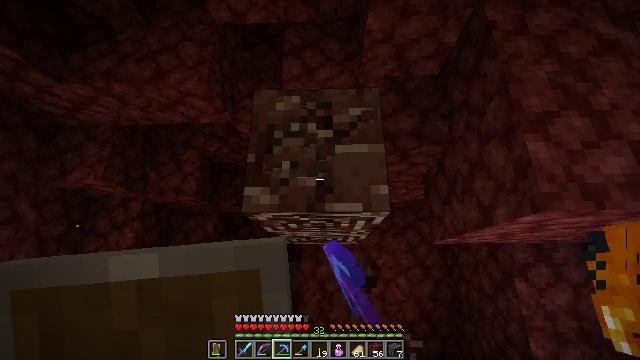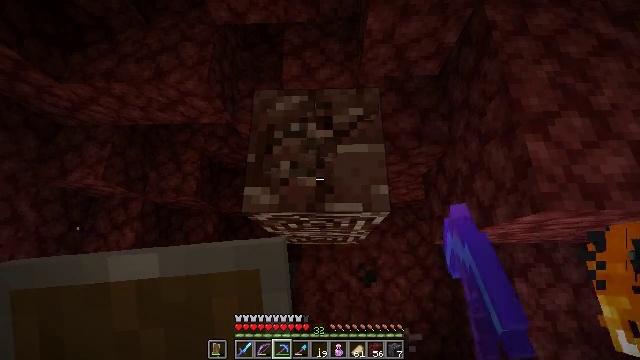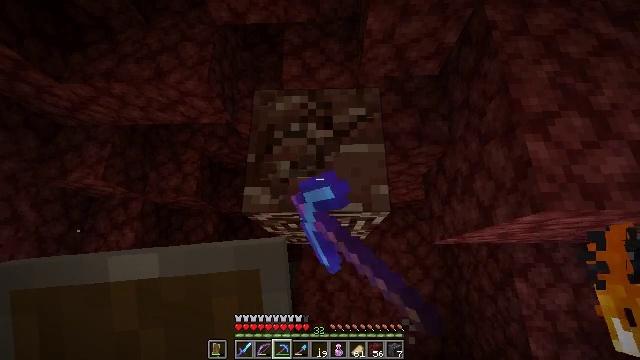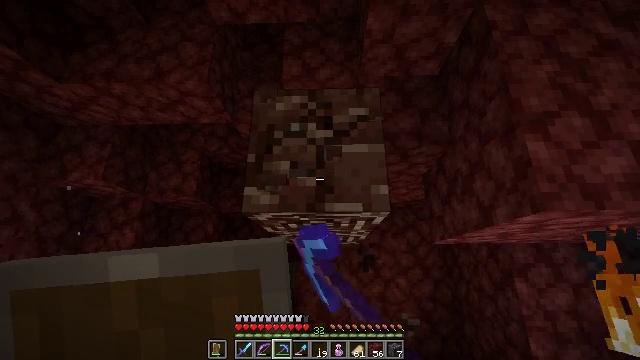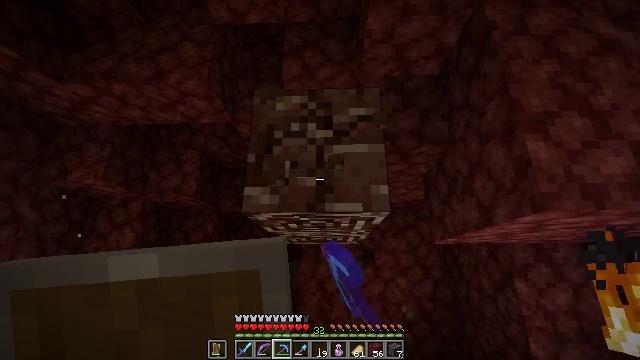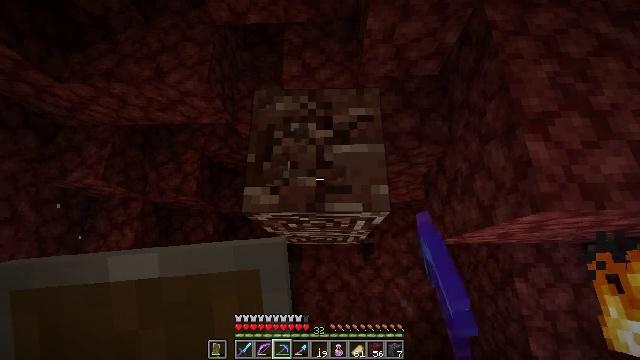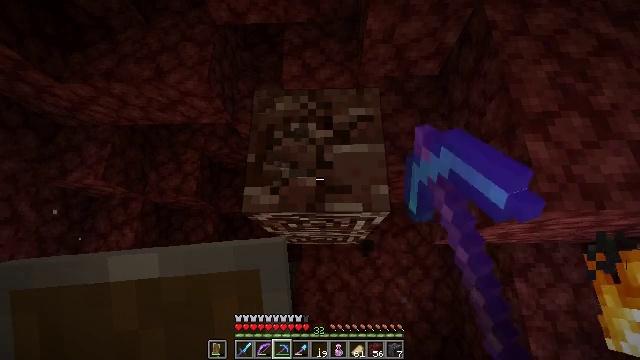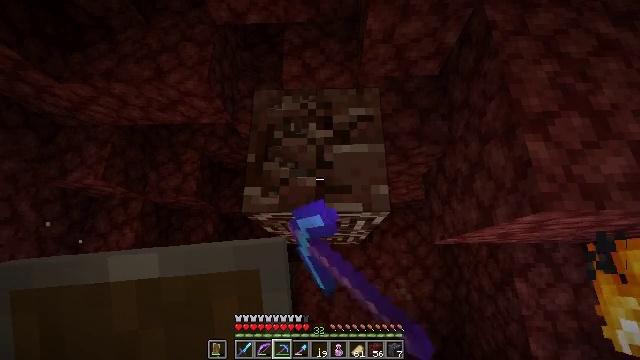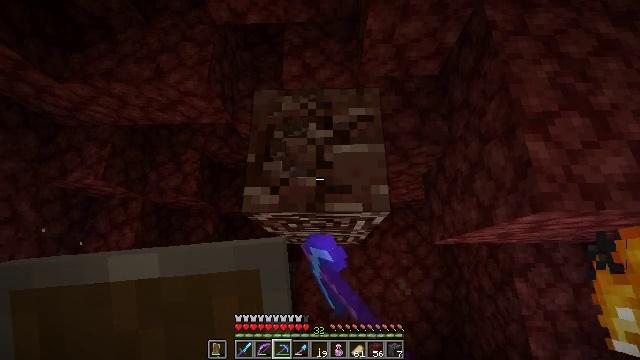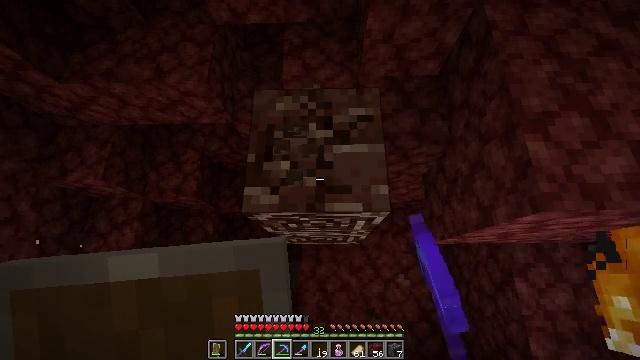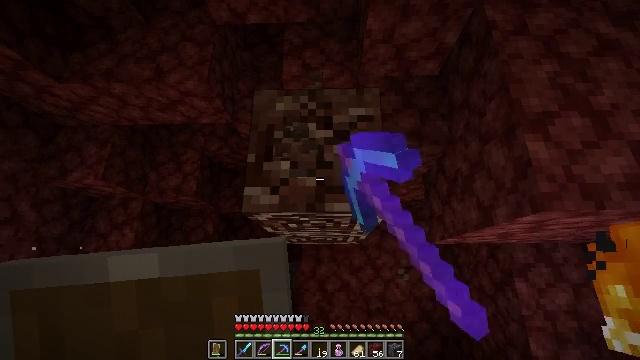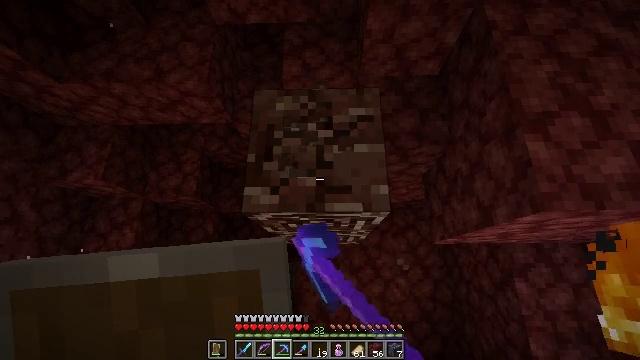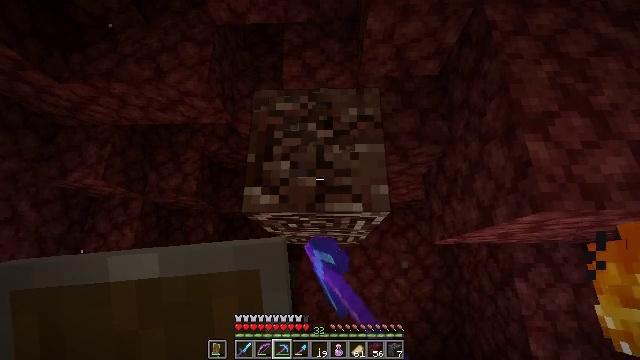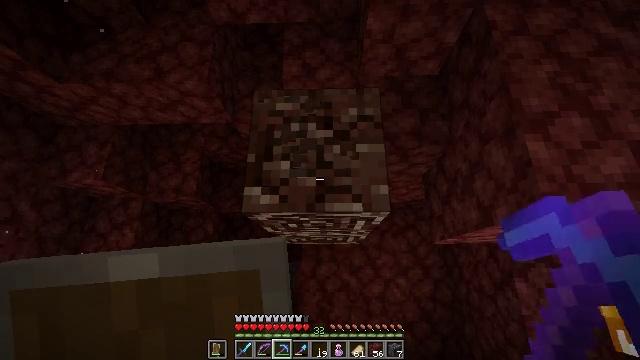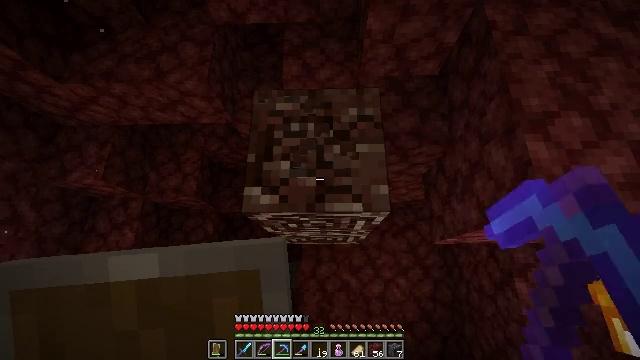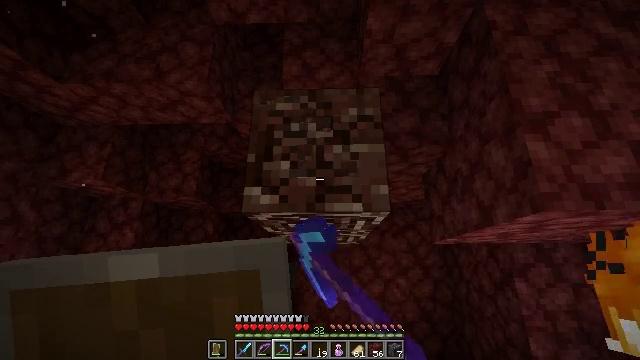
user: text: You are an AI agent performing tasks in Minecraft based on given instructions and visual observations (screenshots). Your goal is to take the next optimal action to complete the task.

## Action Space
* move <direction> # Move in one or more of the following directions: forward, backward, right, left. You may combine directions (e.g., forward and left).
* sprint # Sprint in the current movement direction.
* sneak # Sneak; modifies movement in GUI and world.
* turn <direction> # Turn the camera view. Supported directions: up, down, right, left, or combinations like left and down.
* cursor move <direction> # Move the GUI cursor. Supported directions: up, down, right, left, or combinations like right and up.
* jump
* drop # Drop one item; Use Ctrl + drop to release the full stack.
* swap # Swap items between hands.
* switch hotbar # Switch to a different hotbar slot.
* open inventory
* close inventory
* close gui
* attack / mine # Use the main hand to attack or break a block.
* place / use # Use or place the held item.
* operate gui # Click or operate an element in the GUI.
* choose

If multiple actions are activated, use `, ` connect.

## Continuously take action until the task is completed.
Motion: motion action
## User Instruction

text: Break ancient debris with a diamond or Netherite pickaxe.
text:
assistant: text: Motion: attack / mine
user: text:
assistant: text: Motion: attack / mine
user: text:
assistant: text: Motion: attack / mine
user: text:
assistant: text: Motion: attack / mine
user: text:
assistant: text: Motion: attack / mine
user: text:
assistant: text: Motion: attack / mine
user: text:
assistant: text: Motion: attack / mine
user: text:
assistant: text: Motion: attack / mine
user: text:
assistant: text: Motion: attack / mine
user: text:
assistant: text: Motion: attack / mine
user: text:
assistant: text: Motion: attack / mine
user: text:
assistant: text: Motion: attack / mine
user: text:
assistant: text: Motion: attack / mine
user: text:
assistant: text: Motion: attack / mine
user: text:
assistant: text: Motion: attack / mine
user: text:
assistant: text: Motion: attack / mine
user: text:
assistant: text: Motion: attack / mine
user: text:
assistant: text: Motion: attack / mine
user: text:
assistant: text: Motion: attack / mine
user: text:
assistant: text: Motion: attack / mine
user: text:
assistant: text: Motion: attack / mine
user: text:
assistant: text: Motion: attack / mine
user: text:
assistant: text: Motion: attack / mine
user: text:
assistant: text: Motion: attack / mine
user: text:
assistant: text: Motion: attack / mine
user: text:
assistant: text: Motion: attack / mine
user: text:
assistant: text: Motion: attack / mine
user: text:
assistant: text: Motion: attack / mine
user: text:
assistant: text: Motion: attack / mine
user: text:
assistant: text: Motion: attack / mine